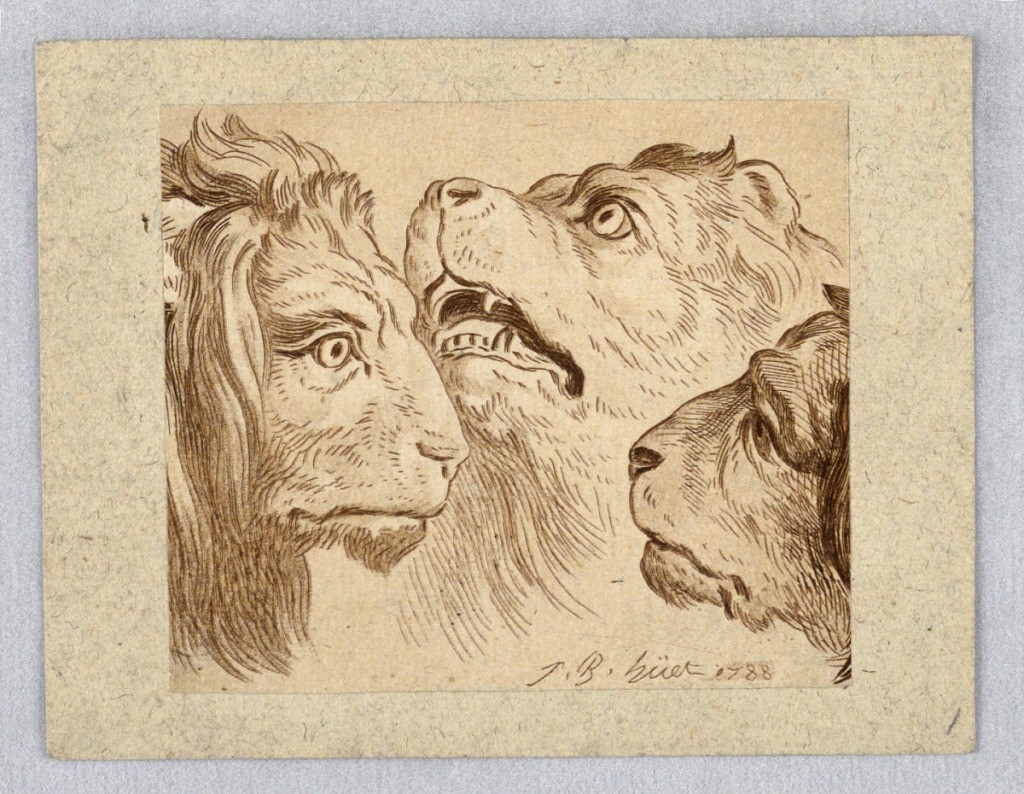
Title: Three Lion Heads
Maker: Jean-Baptiste Huet, French, 1745 – 1811
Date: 1788
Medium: Etching or engraving in brown ink on paper
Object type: Print
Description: Three lions' heads